Question: I am using a texture atlas which I have a made by stitching 2 identically sized images together side-by-side.
When I modify the texture co-ordinates I do the following in this order:
1. if(texCoordx>1) texCoordx = texCoordx % 1 - So one texture doesn't leak into another.
2. if(texCoordx<0) texCoordx = 1 + texCoordx - Again, so one texture doesn't leak into another.
3. Scale the texture co-ordinates by 0.5.
4. Add 0.5 if wanting to draw the texture on the right.
This works out mostly fine, however, I seem to get 'smudging' at the edges where the texture co-ordinates approach 1 and 0. It looks like it is being smudged along the axis. I have attached a screenshot.

I know that there was one answer found <URL> but it only slightly narrows the smudging. I'm using my own shader, but it's not doing any modification of texture co-ordinates. I am also enabling 'GL_REPEAT'. Does anybody know any possible causes/solutions?
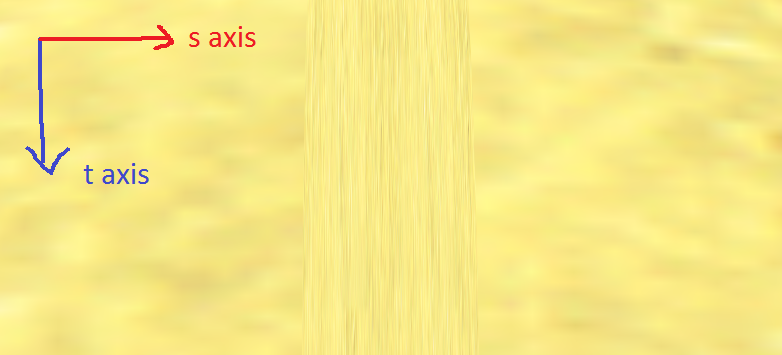
Answer: If I interpret your picture correctly, this texture is one of the two textures (suppose the left) from the atlas and your original texCoords were (from left to right) something like
'''
0.2, 0.4, 0.6, 0.8, 1, 1.2, 1.4, 1.6, 1.8, 2
'''
after your own wrapping in step 1 you now got something like
'''
0.2, 0.4, 0.6, 0.8, 1, 0.2, 0.4, 0.6, 0.8, 1
'''
, which later became
'''
0.1, 0.2, 0.3, 0.4, 0.5, 0.1, 0.2, 0.3, 0.4, 0.5
'''
Here we see the problem at 0.5, 0.1, where the monotonicity changes. OpenGL doesn't know that you want to go from 0.5 to 0.1 in the left-right direction. It just takes the difference, which is -0.4 and thus interpolates from right to left back to the beginning of the texture (and therefore squezes the whole texture inside this small interval backwards, so along the t-axis it's actually correct). This is due to the fact, that OpenGL doesn't know that your texture wraps at the middle of the texture, as it conceptually only sees one large texture and not an atlas of small textures and the 'GL_REPEAT' wrapping mode only works at the edge of the large texture.
You have to do the wrapping (the first two steps) in the fragment shader before accessing the texture. So your texture coordinates are all monotone and get interpolated correctly. Then at the fragment you can safely wrap the texture coordinates. Actually you can do all the steps in the fragment shader. Just give it a uniform for the offset inside the atlas (selecting the actual sub-texture). Then you do the wrapping, scaling and add the offset just before accessing the texture.